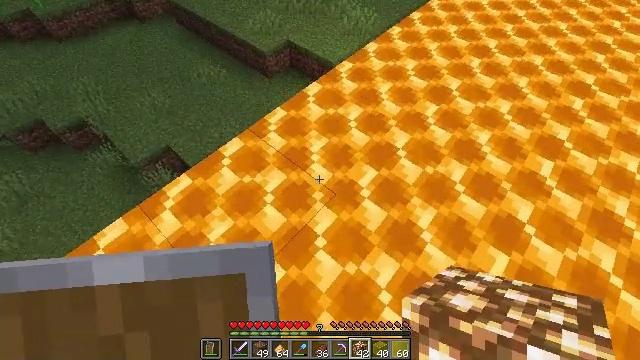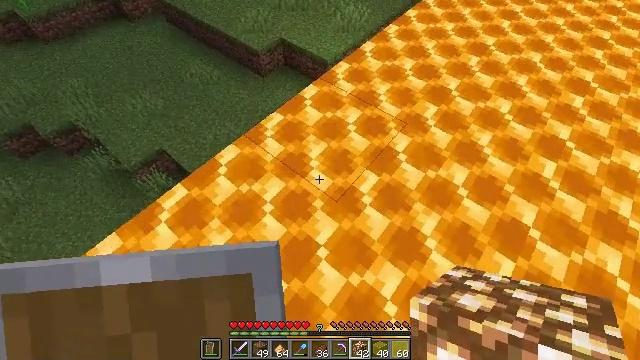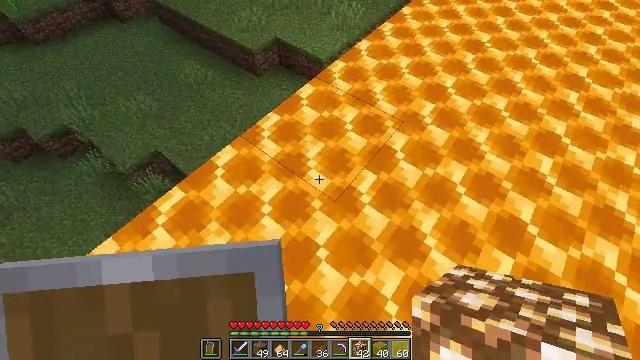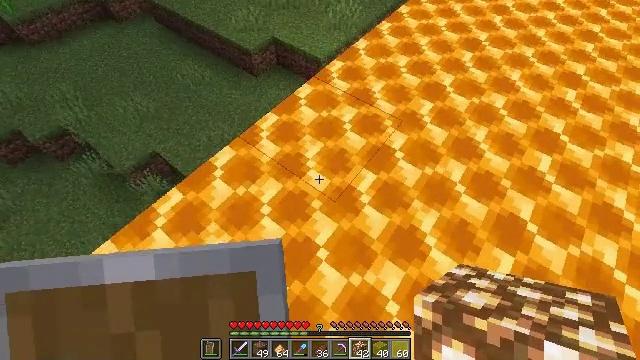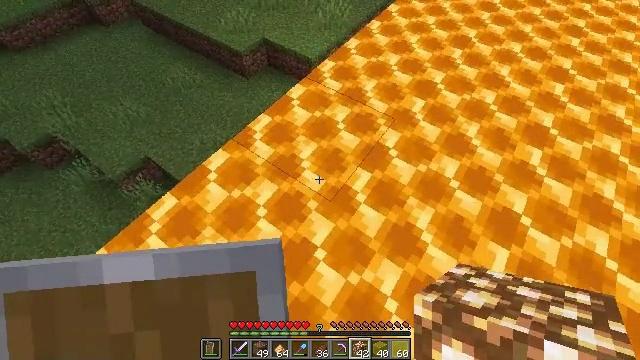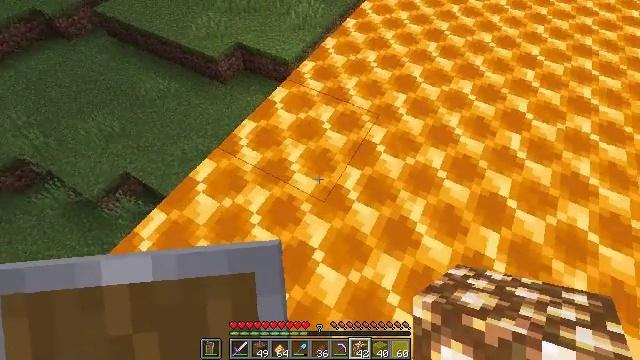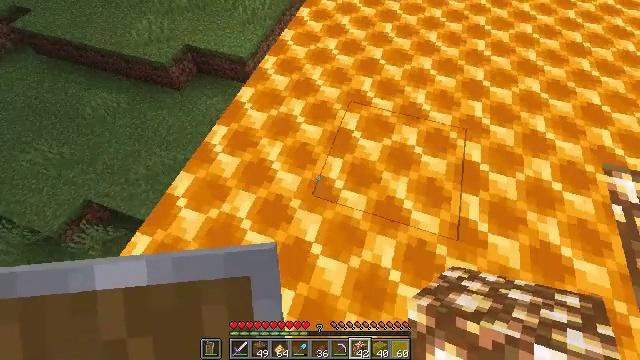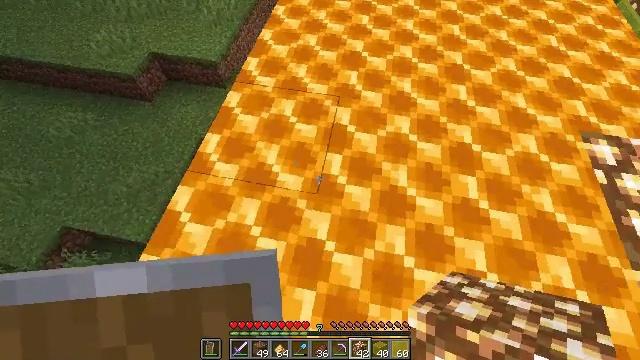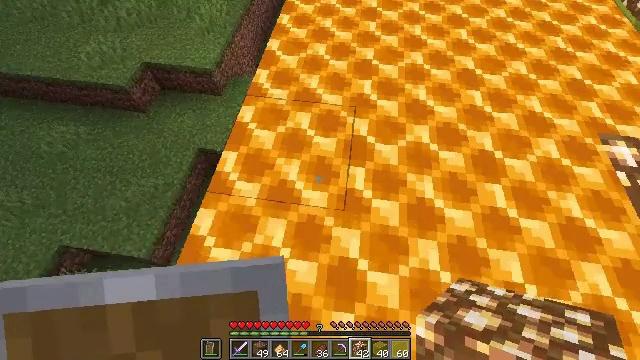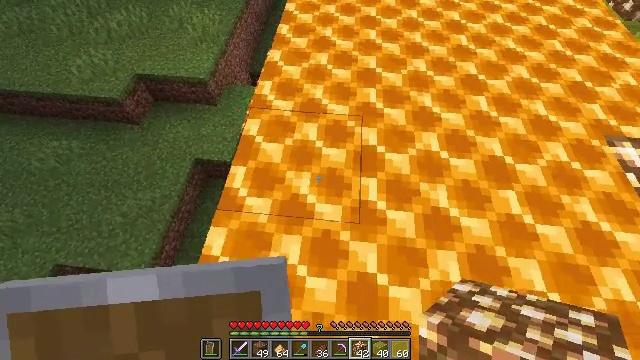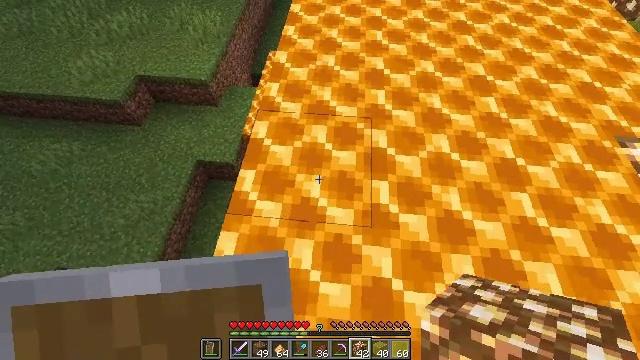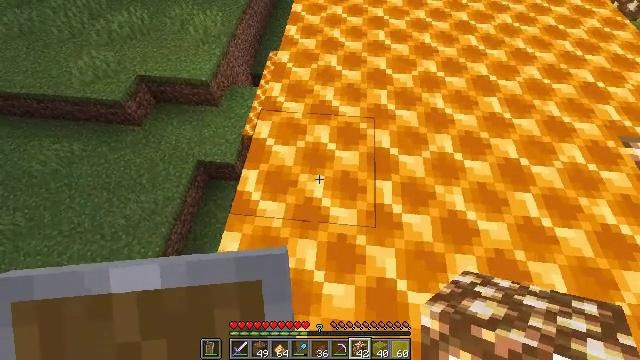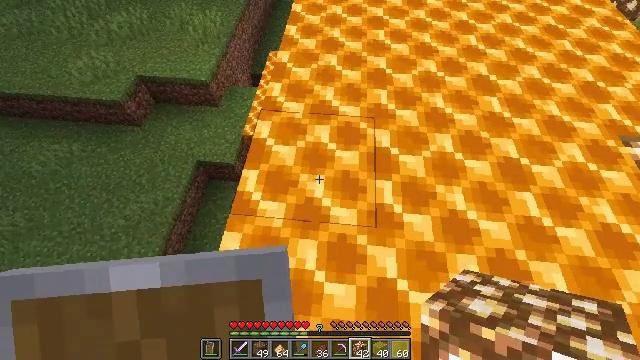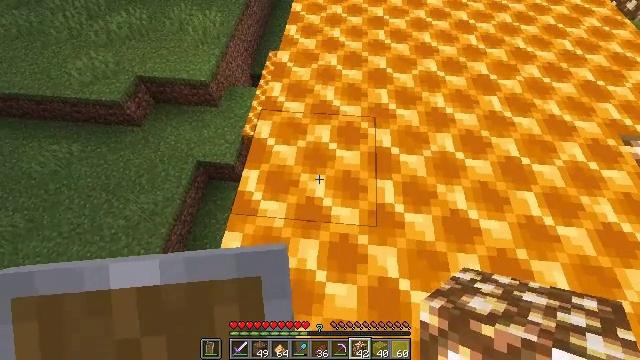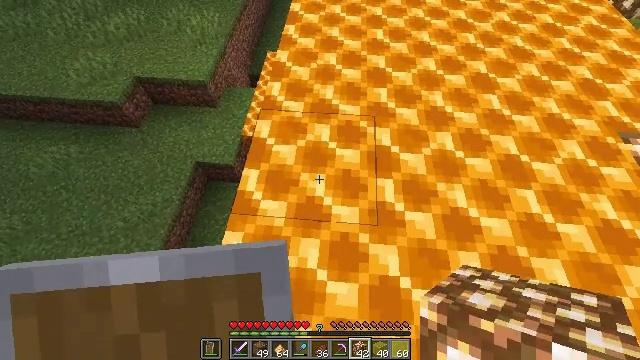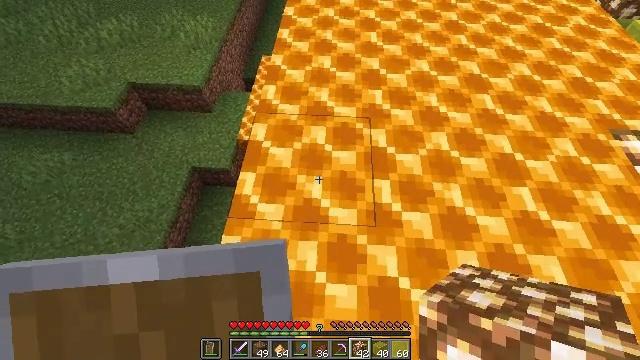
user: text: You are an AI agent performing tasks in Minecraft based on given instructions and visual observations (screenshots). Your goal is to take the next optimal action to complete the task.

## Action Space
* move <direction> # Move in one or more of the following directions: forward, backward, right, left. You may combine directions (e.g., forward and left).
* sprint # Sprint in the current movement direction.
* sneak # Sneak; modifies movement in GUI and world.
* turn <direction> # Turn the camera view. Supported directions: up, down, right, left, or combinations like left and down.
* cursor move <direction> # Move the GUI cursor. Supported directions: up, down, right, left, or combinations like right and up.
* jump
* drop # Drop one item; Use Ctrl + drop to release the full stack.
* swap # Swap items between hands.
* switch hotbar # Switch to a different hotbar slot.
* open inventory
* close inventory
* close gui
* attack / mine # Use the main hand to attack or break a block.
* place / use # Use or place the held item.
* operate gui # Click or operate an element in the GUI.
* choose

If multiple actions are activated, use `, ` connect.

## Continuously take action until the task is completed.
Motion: motion action
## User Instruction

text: Retrieve a honeycomb block from its placement.
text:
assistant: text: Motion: turn right
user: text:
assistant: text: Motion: turn right
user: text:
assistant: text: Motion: no_op
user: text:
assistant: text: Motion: turn right
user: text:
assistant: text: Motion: move left, turn right
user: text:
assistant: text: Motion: move left, turn right and down
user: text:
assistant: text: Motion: move forward and move left, turn right
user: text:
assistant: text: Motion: move forward and move left, turn right
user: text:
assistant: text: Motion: turn right
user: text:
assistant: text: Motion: no_op
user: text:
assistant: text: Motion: no_op
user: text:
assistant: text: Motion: no_op
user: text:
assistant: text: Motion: no_op
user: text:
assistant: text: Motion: no_op
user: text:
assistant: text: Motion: turn right
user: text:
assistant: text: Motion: no_op
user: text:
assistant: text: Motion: no_op
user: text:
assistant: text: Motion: no_op
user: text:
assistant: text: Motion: no_op
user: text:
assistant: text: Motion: no_op
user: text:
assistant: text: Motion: no_op
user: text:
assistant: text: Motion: no_op
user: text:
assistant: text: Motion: no_op
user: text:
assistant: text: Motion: no_op
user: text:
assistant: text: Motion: attack / mine
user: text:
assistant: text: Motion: attack / mine
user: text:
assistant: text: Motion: attack / mine
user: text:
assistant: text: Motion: attack / mine
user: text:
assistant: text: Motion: attack / mine
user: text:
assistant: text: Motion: attack / mine